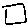
Label: square